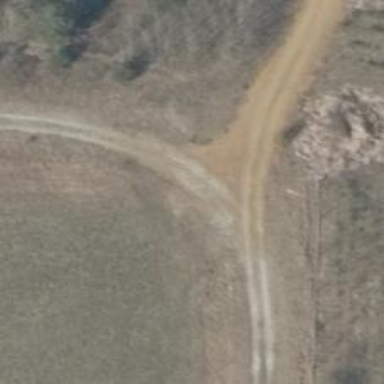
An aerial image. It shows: Gravel track with grade 2 quality.